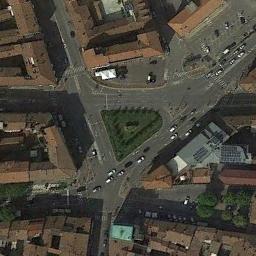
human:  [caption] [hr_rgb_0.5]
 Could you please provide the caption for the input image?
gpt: The roundabout is next to buildings and trees .

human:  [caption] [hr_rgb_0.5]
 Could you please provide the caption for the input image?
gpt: There are many buildings of different shapes and sizes around the roundabout .

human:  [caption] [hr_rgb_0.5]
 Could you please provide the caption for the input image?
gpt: The roundabout with some exits and entrances is in the commercial area and some buildings are next to the roundabout .

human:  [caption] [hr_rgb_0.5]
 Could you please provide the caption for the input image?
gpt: There are many bifurcation roads with many moving and waiting vehicles, And many neatly arranged tall buildings and some trees around the roundabout .

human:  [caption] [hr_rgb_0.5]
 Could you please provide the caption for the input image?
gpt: There are some brown buildings around the roundabout .